Question: I'm trying to write mini-batch gradient descent for log regression.

Given numpy matrices 'X_batch' (of shape '(n_samples, n_features)') and 'y_batch' (of shape '(n_samples,)').
Naive way is to write loop:
'''
def calc_loss_grad(self, X_batch, y_batch):
n_samples, n_features = X_batch.shape
loss_grad = np.zeros((n_features,))
for i in range(n_samples):
sigm = sigmoid(X_batch[i] @ self.weights)
loss_grad += - (y_batch[i] - sigm) * X_batch[i]
return loss_grad
'''
But seems like using loop is a bad idea w.r.t. speed. Any better ways? Pure numpy without a loop? Rewrite expression for gradient somehow?
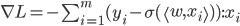
Answer: Note that this algorithm is memory bandwidth limited. If you optimize this in a larger context (real application) there is very likely a higher speedup possible.
'''
import numpy as np
#https://stackoverflow.com/a/298<PHONE>
def sigmoid(x):
return np.exp(-np.logaddexp(0, -x))
def calc_loss_grad_1(weights, X_batch, y_batch):
n_samples, n_features = X_batch.shape
loss_grad = np.zeros((n_features,))
for i in range(n_samples):
sigm = sigmoid(X_batch[i,:] @ weights)
loss_grad += - (y_batch[i] - sigm) * X_batch[i]
return loss_grad
def calc_loss_grad_2(weights, X_batch, y_batch):
sigm =-y_batch+sigmoid(X_batch@weights)
return sigm@X_batch
weights=np.random.rand(n_features)
X_batch=np.random.rand(n_samples,n_features)
y_batch=np.random.rand(n_samples)
#n_samples=int(1e5)
#n_features=int(1e4)
%timeit res=calc_loss_grad_1(weights, X_batch, y_batch)
#1.79 s +- 35.8 ms per loop (mean +- std. dev. of 7 runs, 1 loop each)
%timeit res=calc_loss_grad_2(weights, X_batch, y_batch)
#539 ms +- 21.9 ms per loop (mean +- std. dev. of 7 runs, 1 loop each)
#n_samples=int(1e3)
#n_features=int(1e2)
%timeit res=calc_loss_grad_1(weights, X_batch, y_batch)
#3.68 ms +- 44.7 us per loop (mean +- std. dev. of 7 runs, 100 loops each)
%timeit res=calc_loss_grad_2(weights, X_batch, y_batch)
#49.1 us +- 503 ns per loop (mean +- std. dev. of 7 runs, 10000 loops each)
'''